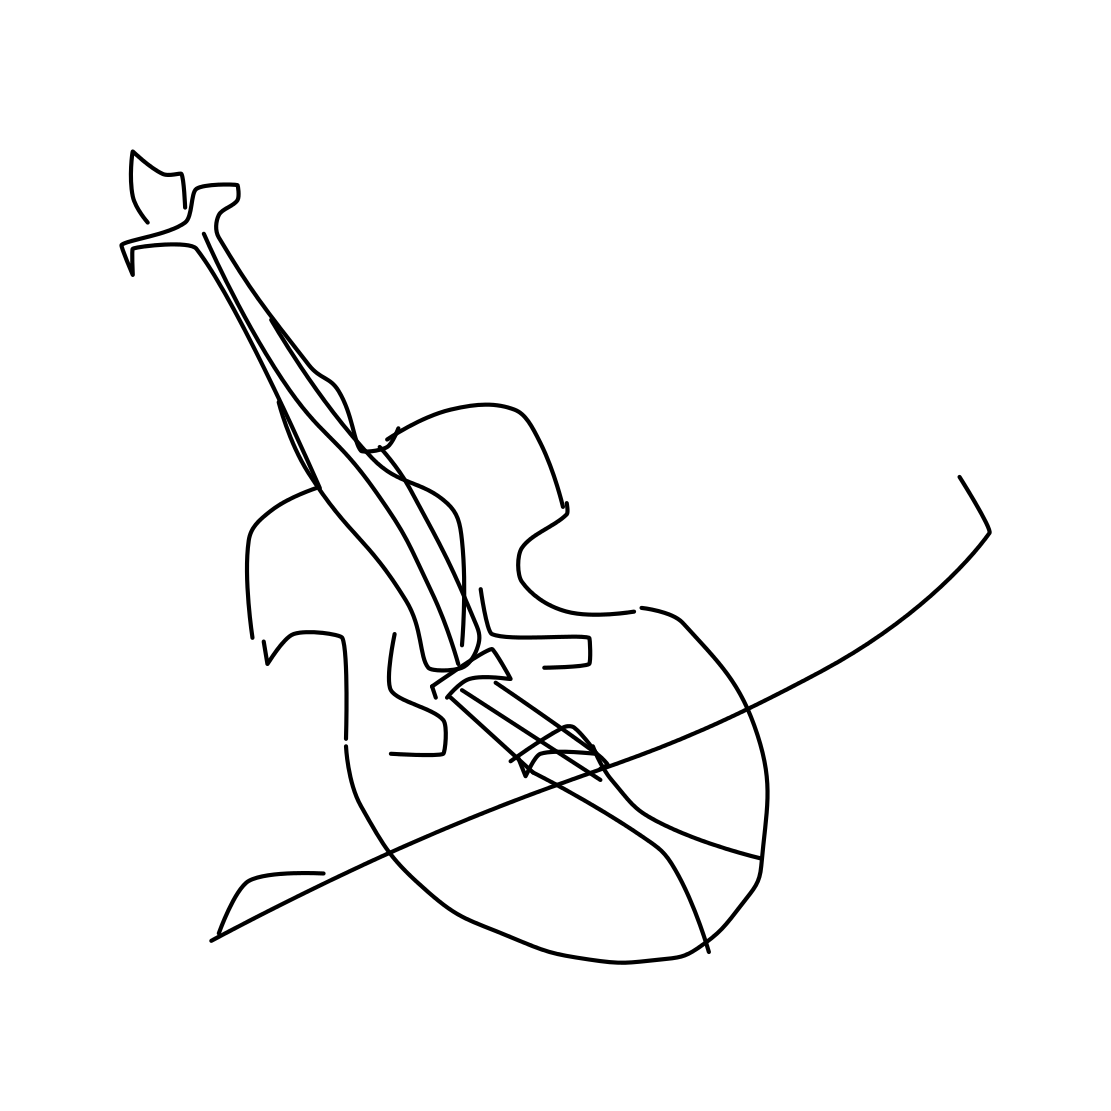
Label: violin